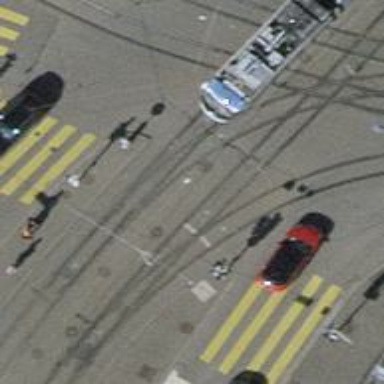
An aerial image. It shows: Tram stop with public transport stop position.